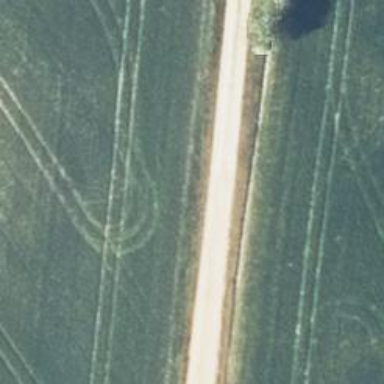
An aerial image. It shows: Track with pebblestone surface. The track type is grade2.